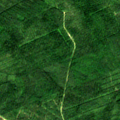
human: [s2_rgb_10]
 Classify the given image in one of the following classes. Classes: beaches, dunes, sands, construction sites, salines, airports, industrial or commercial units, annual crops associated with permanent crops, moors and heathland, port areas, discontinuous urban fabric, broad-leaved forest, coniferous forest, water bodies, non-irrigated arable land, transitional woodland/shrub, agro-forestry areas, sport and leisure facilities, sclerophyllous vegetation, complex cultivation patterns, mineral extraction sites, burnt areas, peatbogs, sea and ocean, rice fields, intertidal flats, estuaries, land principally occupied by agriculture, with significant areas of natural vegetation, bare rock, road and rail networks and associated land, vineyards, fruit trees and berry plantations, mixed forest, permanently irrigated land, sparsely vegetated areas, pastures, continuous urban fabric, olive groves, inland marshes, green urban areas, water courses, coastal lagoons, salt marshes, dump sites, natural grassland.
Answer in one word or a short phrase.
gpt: coniferous forest, mixed forest